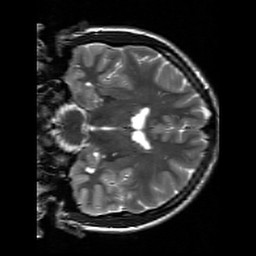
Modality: T2w
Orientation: coronal
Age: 18
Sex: male
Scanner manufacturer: siemens
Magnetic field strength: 3 T
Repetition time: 7 s
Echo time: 0.09 s